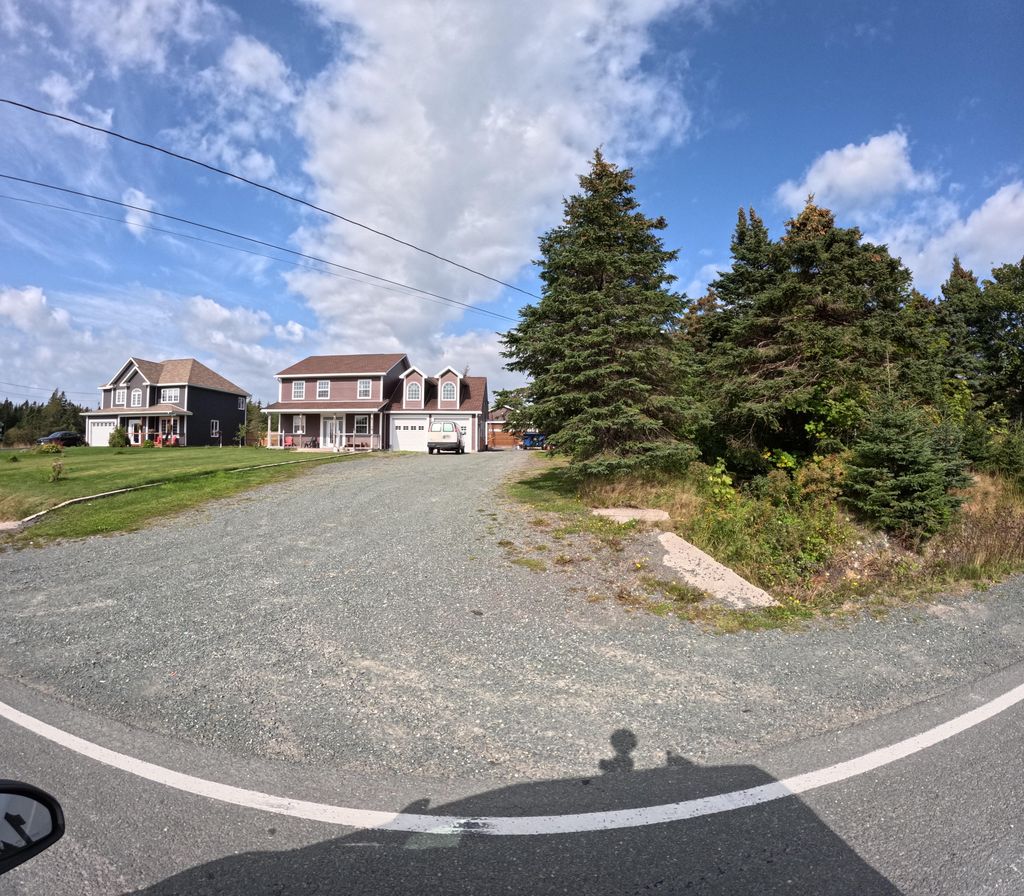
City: st_johns